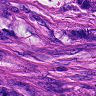
Metastatic tissue present: yes